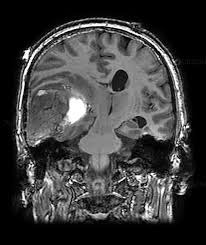
Label: meningioma